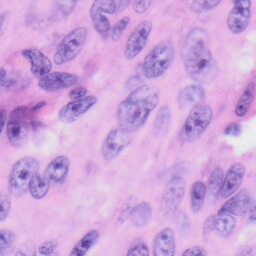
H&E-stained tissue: Skin